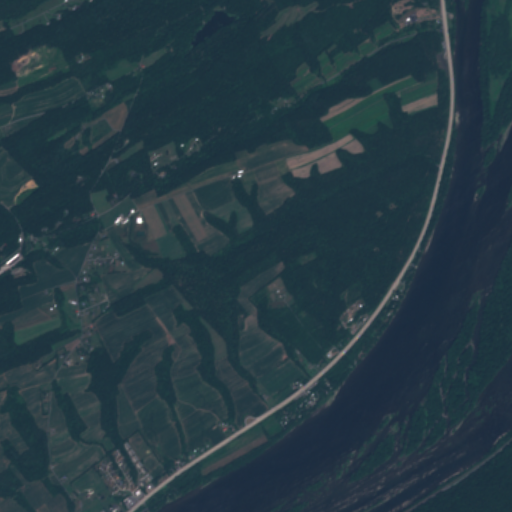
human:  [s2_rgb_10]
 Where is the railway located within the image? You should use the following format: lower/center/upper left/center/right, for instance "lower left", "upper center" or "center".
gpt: The railway is located in the lower of the image.
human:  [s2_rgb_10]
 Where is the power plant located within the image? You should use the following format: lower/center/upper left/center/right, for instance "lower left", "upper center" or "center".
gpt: There is no power plant in the image.